Question: I'm running the standard Java networking <URL> .
What's confusing me is that when I view the ports in <URL>:

Why does it show both UDP and TCP ? Shouldn't it only be TCP ?
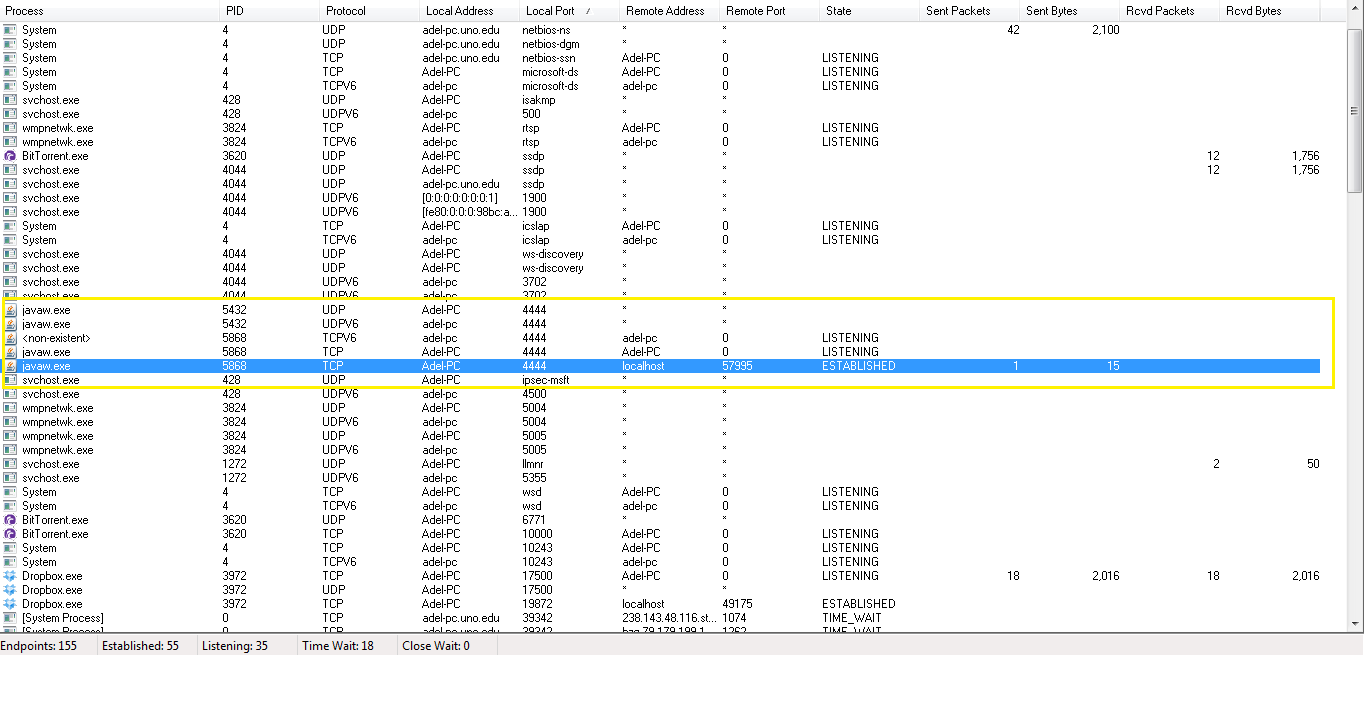
Answer: Nothing in the sample code is using on port 4444. Your TCPView also shows that it's another process (different PID) that is using the port:

Also, when I run the sample code, I only see the records:

My guess is that you might have another sample running with a DatagramSocket ?! You might verify that the sample code is not the one using the ports, by changing it to use a different port. Try e.g. changing the port to 5555 in the :
'''
ServerSocket serverSocket = null;
try {
serverSocket = new ServerSocket(5555);
} catch (IOException e) {
System.err.println("Could not listen on port: 5555.");
System.exit(1);
}
'''
and in the :
'''
try {
kkSocket = new Socket("localhost", 5555);
out = new PrintWriter(kkSocket.getOutputStream(), true);
in = new BufferedReader(new InputStreamReader(kkSocket.getInputStream()));
'''
and see if you have any records on this port.